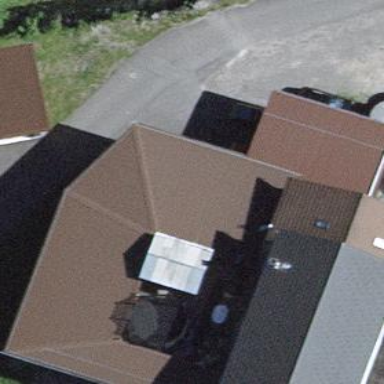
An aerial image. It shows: Simple and straightforward house.